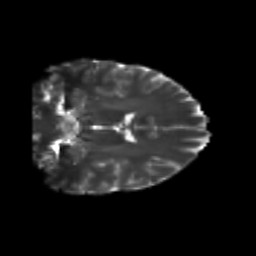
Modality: T2w
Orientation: coronal
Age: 24
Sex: male
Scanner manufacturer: siemens
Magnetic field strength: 3 T
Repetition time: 3.5 s
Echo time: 0.104 s